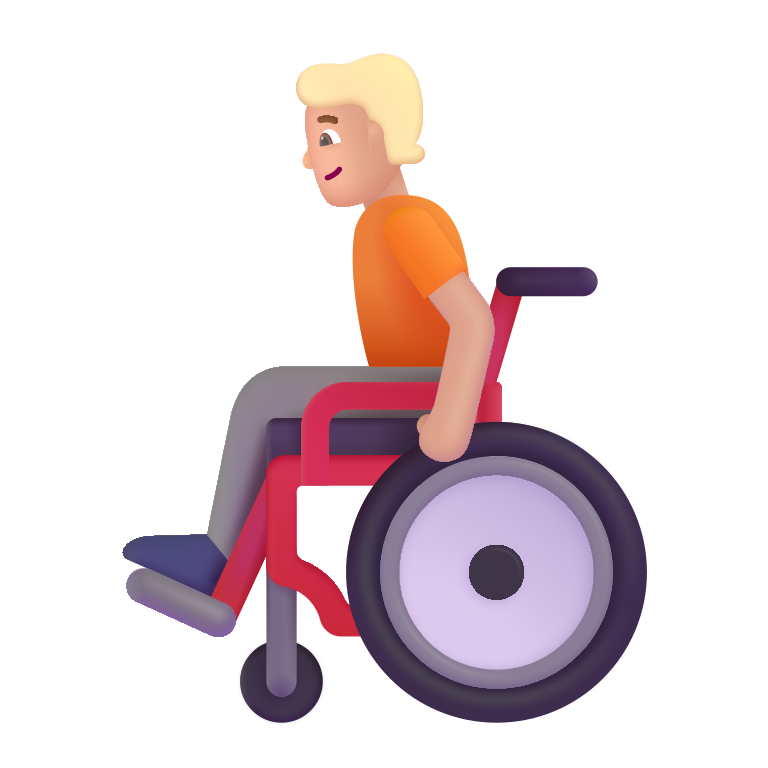
person in manual wheelchair color  light